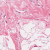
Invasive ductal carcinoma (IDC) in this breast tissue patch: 0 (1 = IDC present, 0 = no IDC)